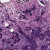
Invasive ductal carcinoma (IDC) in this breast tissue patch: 1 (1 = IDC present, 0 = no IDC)